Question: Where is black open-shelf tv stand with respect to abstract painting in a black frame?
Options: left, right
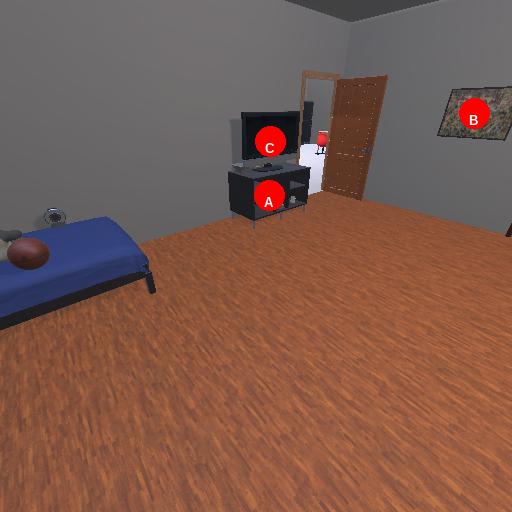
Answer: left